Question: Take a look at this strange issue:

1. I have a breakpoint on all access to the field res1
2. Res1 is assigned the value of f, which is "bar"
3. Res1 now is "bar"
4. At the next break, res1 is suddenly null
Why is this impossible?
- - 'assertEquals'- 'res1'
What could be up? I'm assuming it's not a bug in the JVM, but who knows.
---
As Jon Skeet said, the problem is that the instances are different. This is caused by this strange reflection issue:
'''
public class ServiceObject {
private static final Map<Class<?>, Map<String, Operation>> opsByClass =
new ConcurrentHashMap<Class<?>, Map<String,Operation>>();
private final Object target;
private final Map<String, Operation> myClassOps;
private class Operation {
private final Method method;
public Operation(Method met) {
this.method = met;
method.setAccessible(true);
}
public void execute(Map<String,?> args, Responder responder, Object context, boolean coerce) {
...
method.invoke(target, mArgs);
}
}
public ServiceObject(Object target) {
Class<?> myClass = target.getClass();
Map<String, Operation> op = opsByClass.get(myClass);
if (op == null) {
op = new HashMap<String, Operation>();
for (Method meth : myClass.getMethods()) {
...
op.put(opName, new Operation(meth));
}
opsByClass.put(myClass, op);
}
this.target = target;
this.myClassOps = op;
}
public void execute(String opName) {
Operation op = myClassOps.get(opName);
...
op.execute(args, responder, context, coerce);
}
}
// Foo is equivalent to the class that contains <res1> above
class Foo {
@ServiceOperation
public void bar() {
// breakpoint here
}
}
'''
What happens when the tests are run:
'''
a = new Foo();
b = new Foo();
svc = new ServiceObject(a);
svc.execute("bar", ...); // inside Foo.bar() <this> will be <a>
svc = new ServiceObject(b);
svc.execute("bar", ...); // inside Foo.bar() <this> will still be <a>, but should be <b>
'''
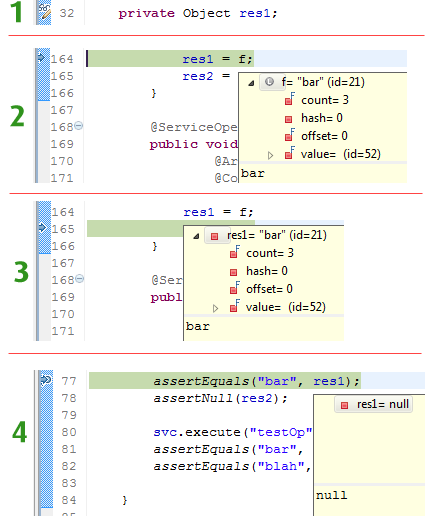
Answer: At a guess: you're looking at a different instance of the class during the assertion phase than you were when it was set to "bar".
It's hard to tell without seeing the rest of the code though.
EDIT: The problem is that your 'opsByClass' cache is going to include an Operation, which implicitly has an associated 'ServiceObject'. So when you create the first 'ServiceObject' with a 'Foo', it will cache Operation instances associated with that first instance of 'ServiceObject'. When you call 'svc.execute' on the instance of 'ServiceObject', it will look up the operation in the map, and find the 'Operation' associated with the first instance... which probably isn't what you intended.